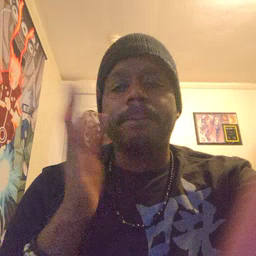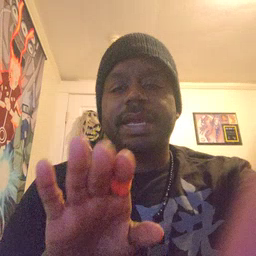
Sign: bad